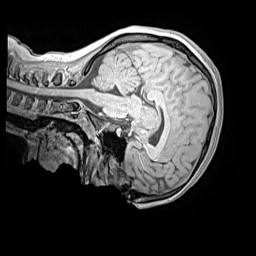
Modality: MP2RAGE
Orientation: sagittal
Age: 12
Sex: female
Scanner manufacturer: siemens
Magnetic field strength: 3 T
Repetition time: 4 s
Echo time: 0.00299 s